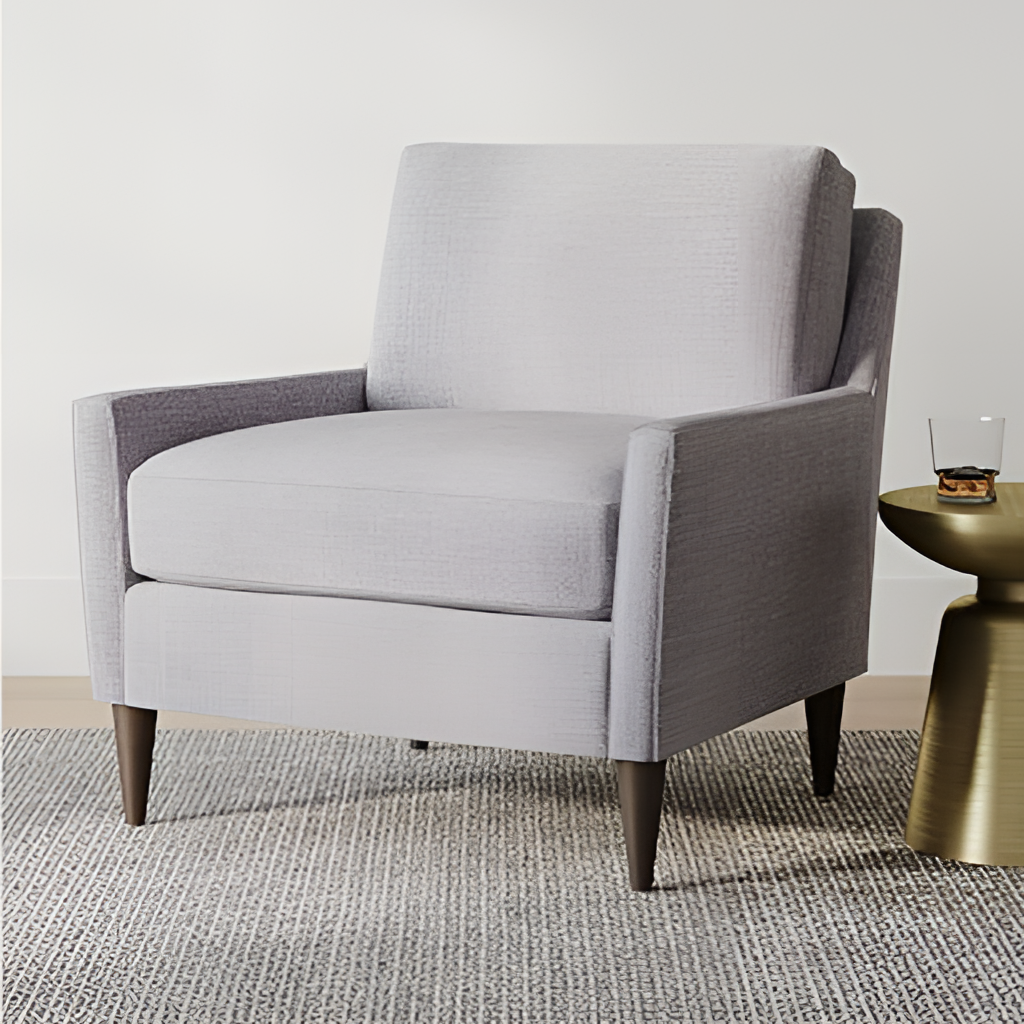
living room, fabric armchair, paint wallpaper, with solid pattern, beige wood flooring, with plank pattern, modern